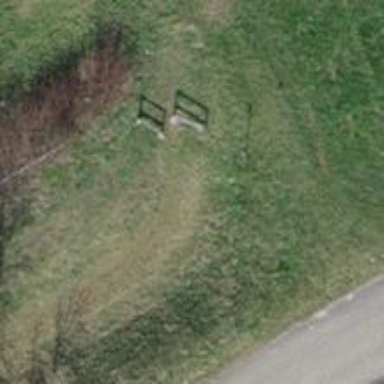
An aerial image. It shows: Cycle barrier.